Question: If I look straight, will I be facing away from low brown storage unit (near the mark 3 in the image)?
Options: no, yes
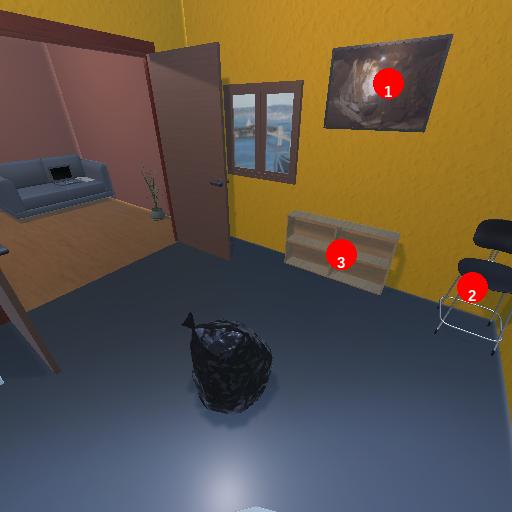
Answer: no